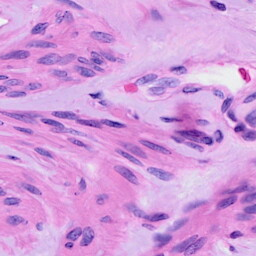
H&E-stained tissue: Ovarian